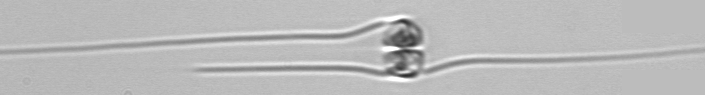
Label: Chaetoceros_danicus